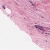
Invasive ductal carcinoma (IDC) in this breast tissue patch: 1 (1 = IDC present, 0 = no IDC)